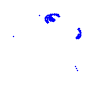
Particle: proton